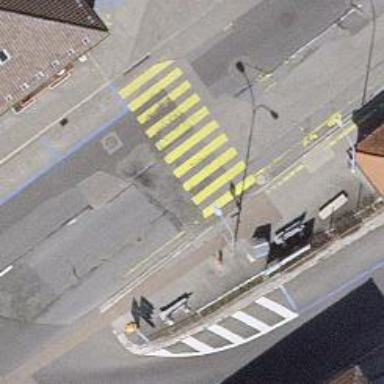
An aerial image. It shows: Tertiary road with lane markings.